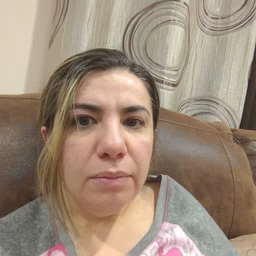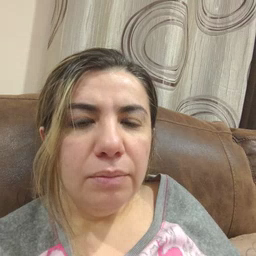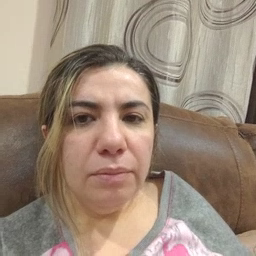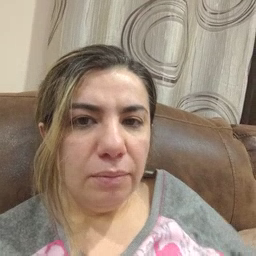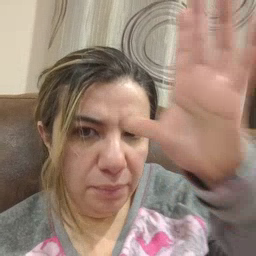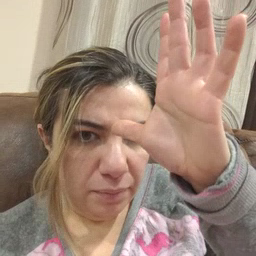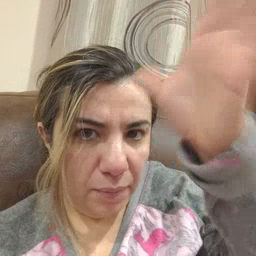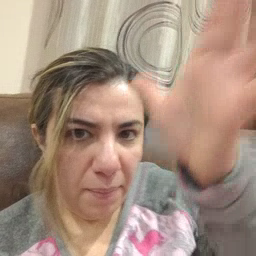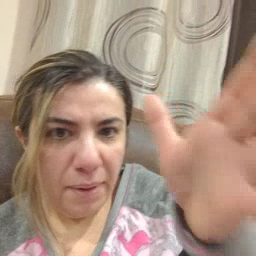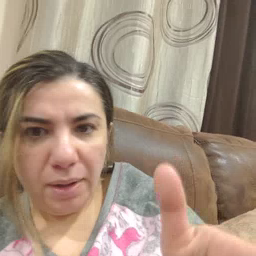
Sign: grandpa